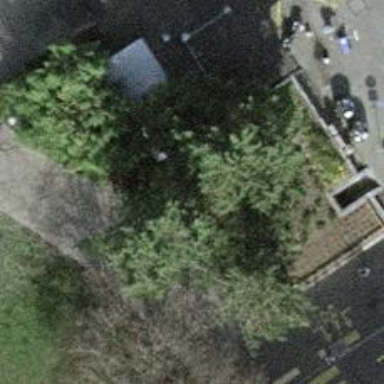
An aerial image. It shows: Evergreen tree with needle-leaved leaves.